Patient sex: F
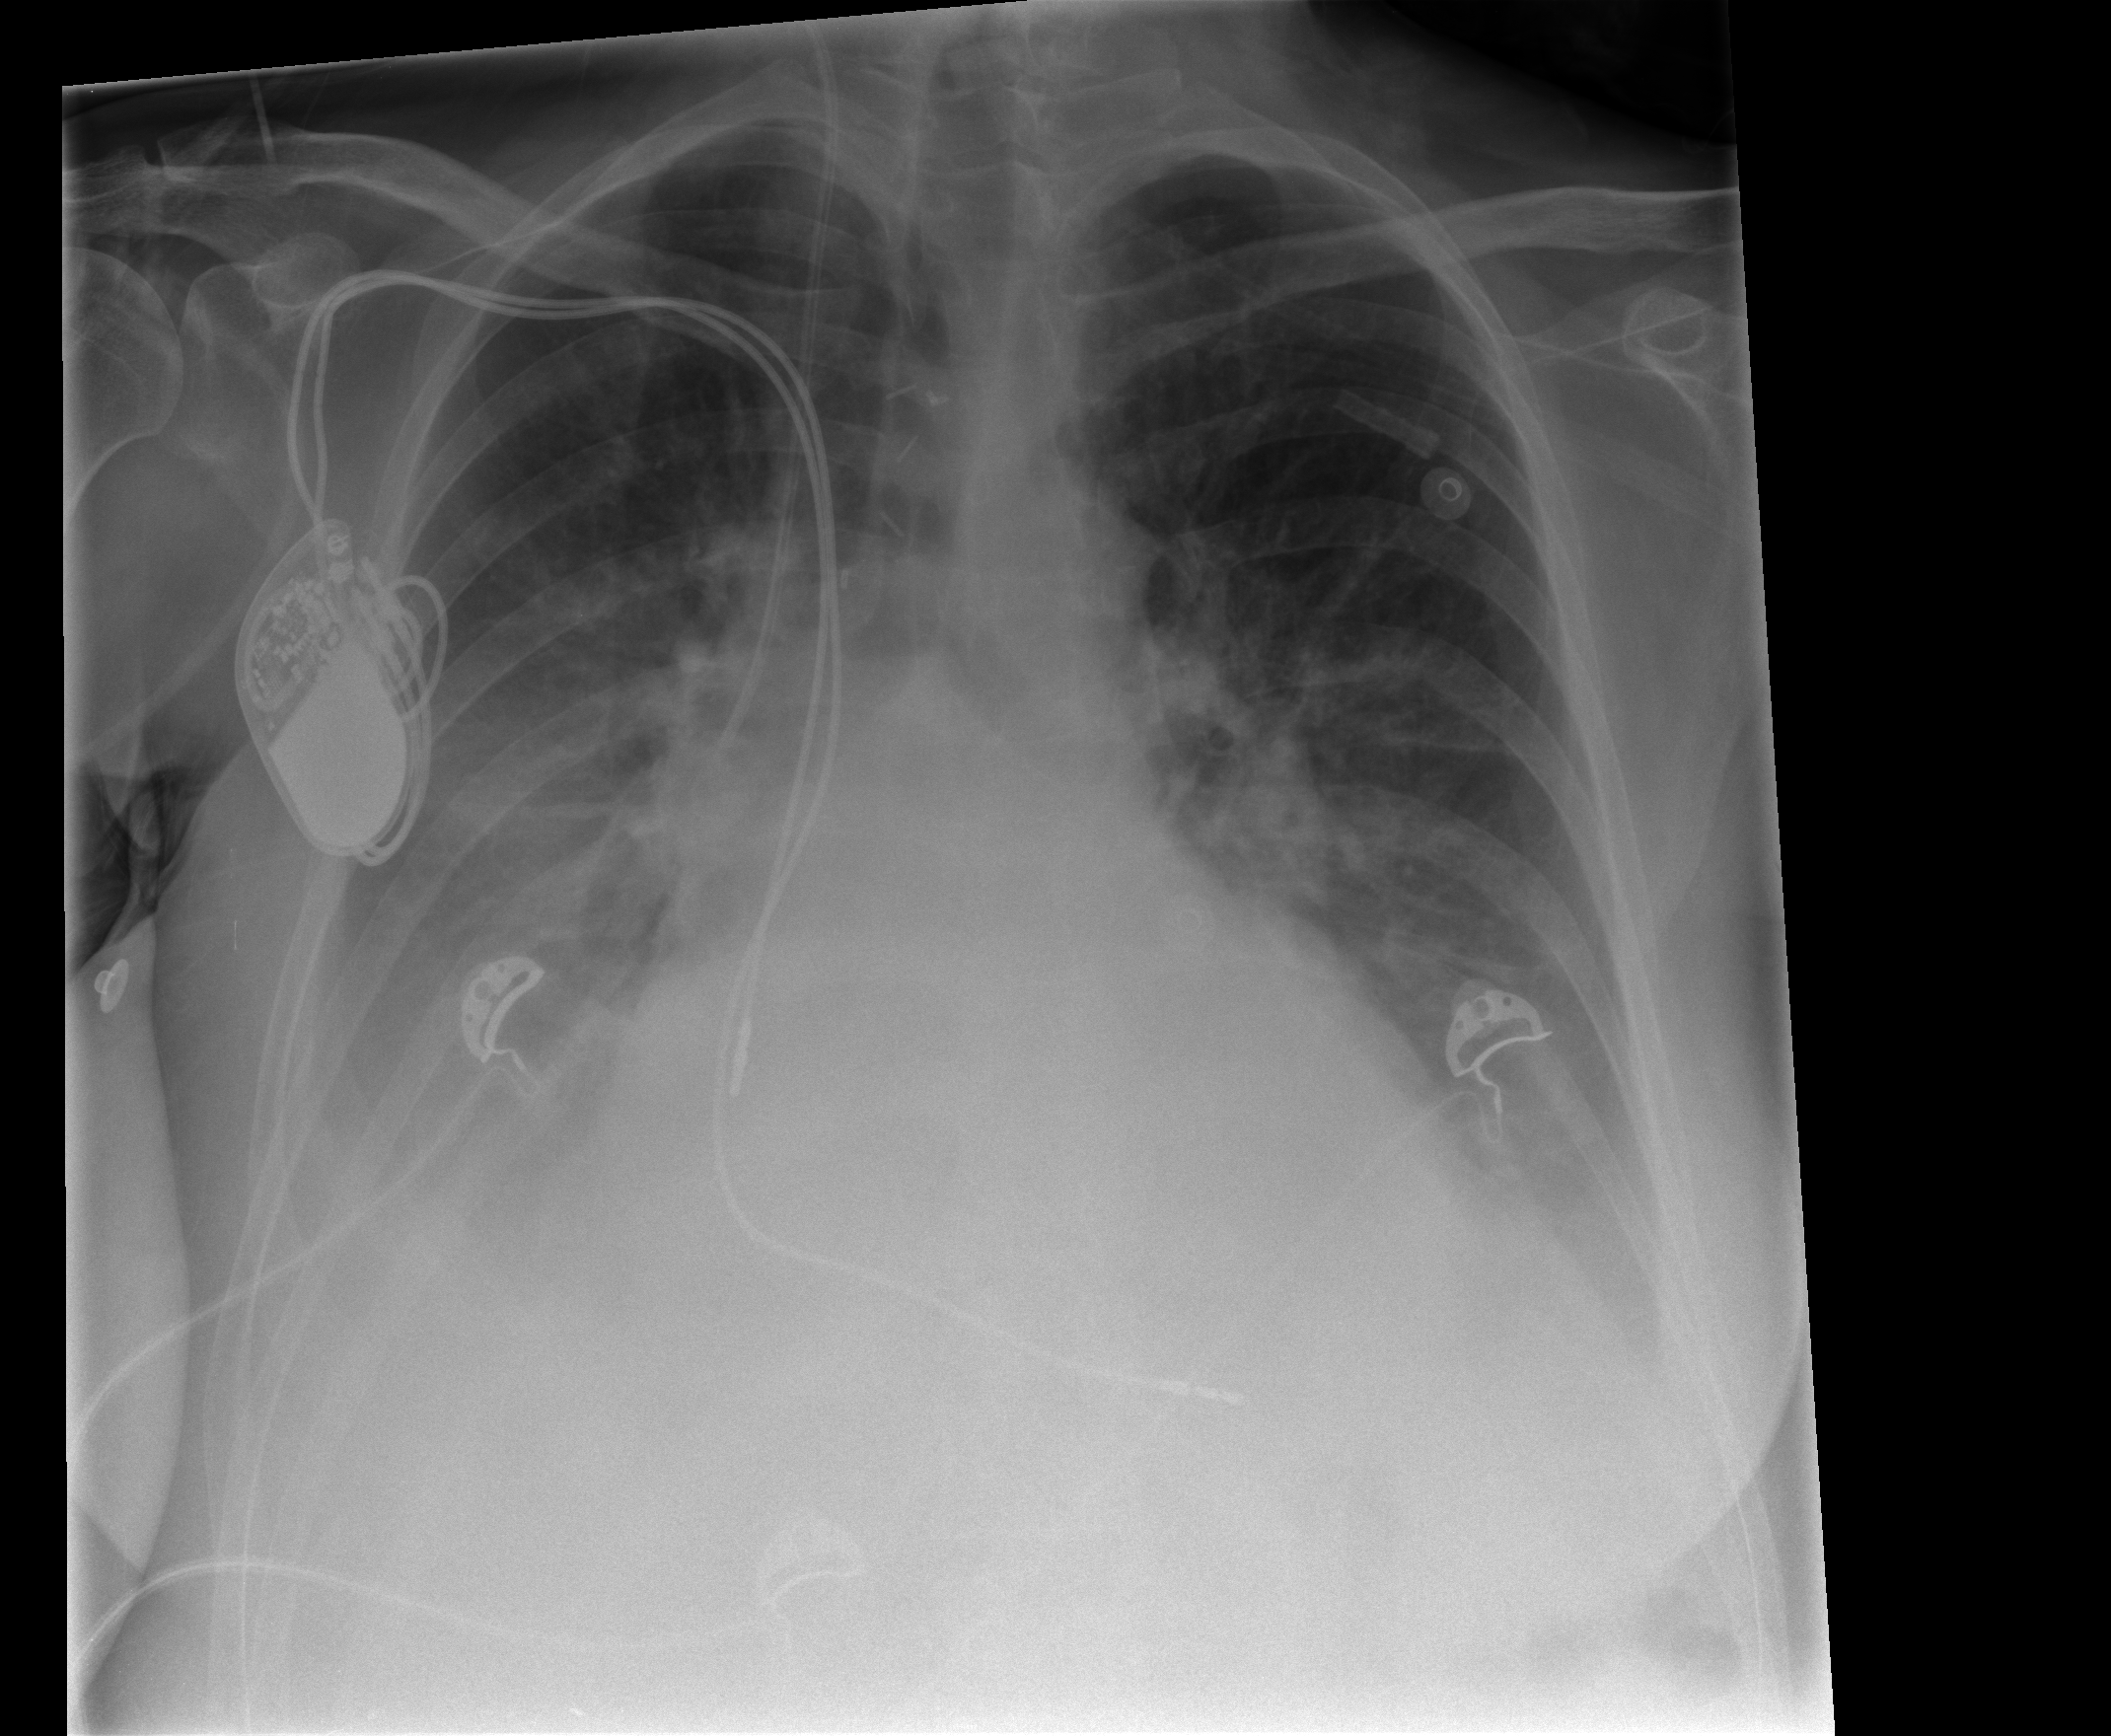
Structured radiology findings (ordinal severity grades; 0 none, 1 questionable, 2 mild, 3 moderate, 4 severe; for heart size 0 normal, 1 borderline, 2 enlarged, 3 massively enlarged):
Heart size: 2
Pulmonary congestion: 1
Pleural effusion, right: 2
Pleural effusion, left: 2
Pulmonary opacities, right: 0
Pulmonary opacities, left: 0
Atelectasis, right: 2
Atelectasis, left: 2